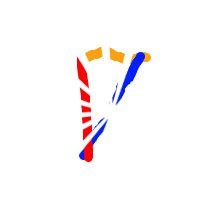
Shape: triangle